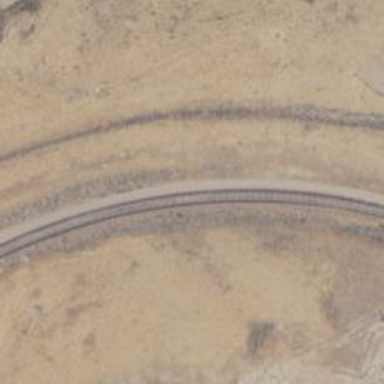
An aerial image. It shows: Rail spur service.